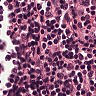
Metastatic tissue present: no